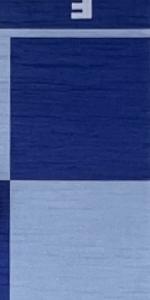
Label: Empty